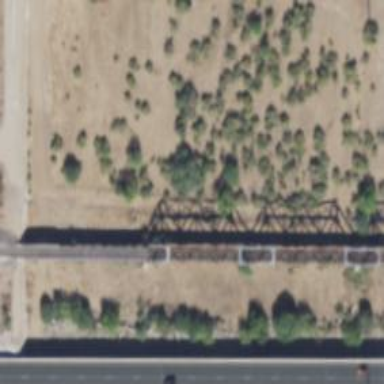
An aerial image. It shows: Truss bridge carrying railway.